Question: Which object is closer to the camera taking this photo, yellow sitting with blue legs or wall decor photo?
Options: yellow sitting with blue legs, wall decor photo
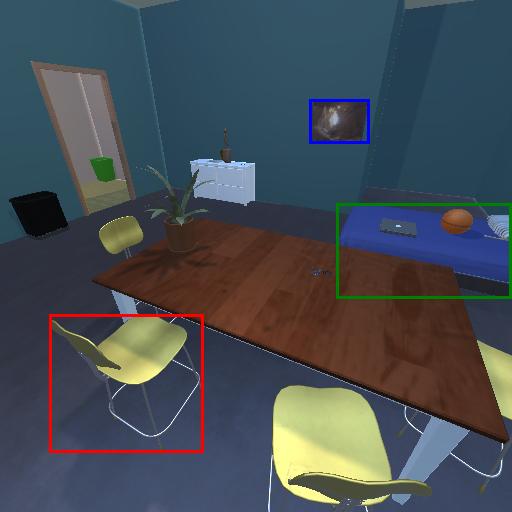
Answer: yellow sitting with blue legs